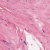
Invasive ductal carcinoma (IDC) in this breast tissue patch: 0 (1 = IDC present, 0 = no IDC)